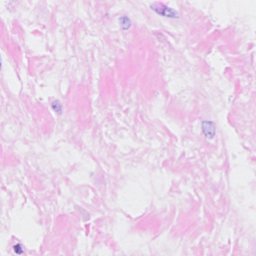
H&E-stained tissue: Breast